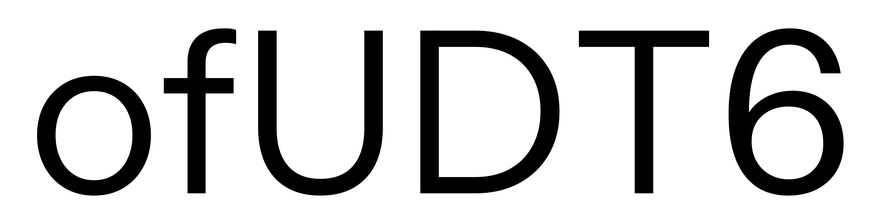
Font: InstrumentSans_Regular